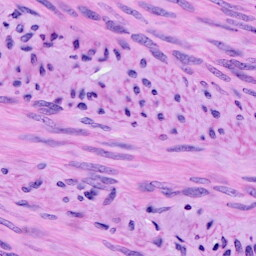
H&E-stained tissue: Cervix